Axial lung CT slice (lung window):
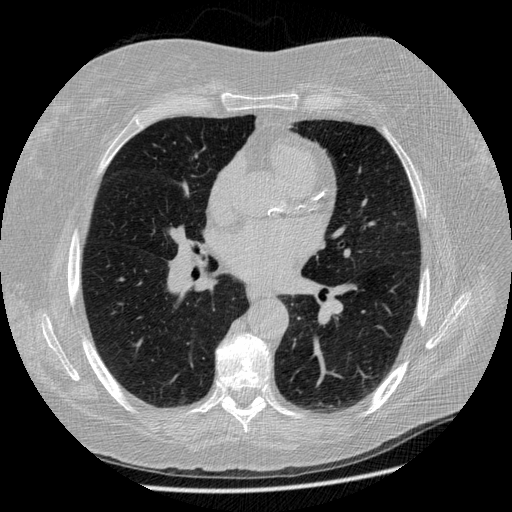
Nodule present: no